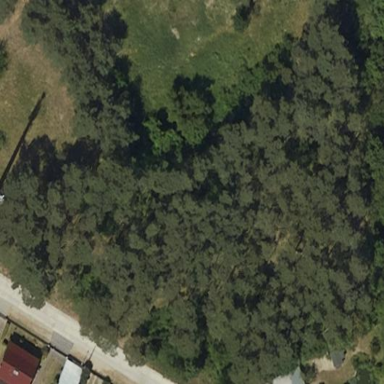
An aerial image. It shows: Mixed forest with various types of leaves.